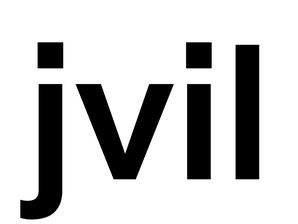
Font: InstrumentSans_SemiBold